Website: apple
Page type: orders-overview
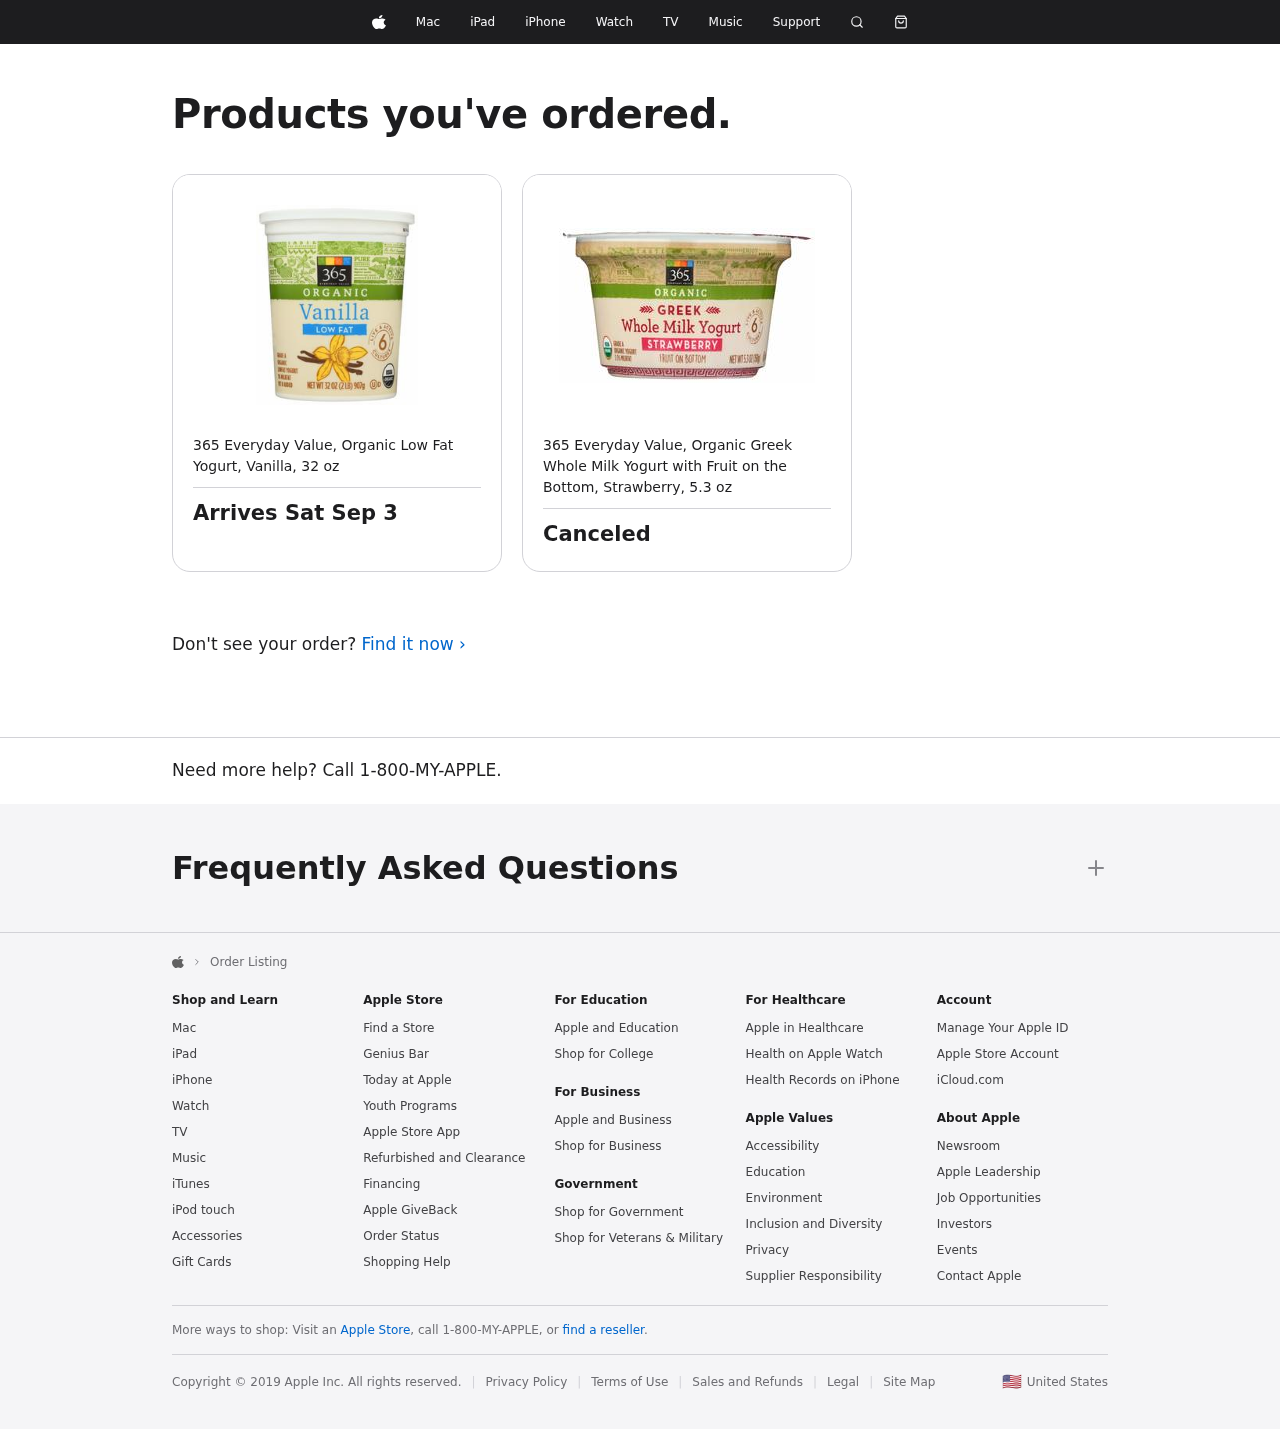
Product elements: key: PRODUCT1_NAME
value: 365 Everyday Value, Organic Low Fat Yogurt, Vanilla, 32 oz
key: PRODUCT2_NAME
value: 365 Everyday Value, Organic Greek Whole Milk Yogurt with Fruit on the Bottom, Strawberry, 5.3 oz
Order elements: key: ORDER_DELIVERY_DATE
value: Arrives Sat Sep 3